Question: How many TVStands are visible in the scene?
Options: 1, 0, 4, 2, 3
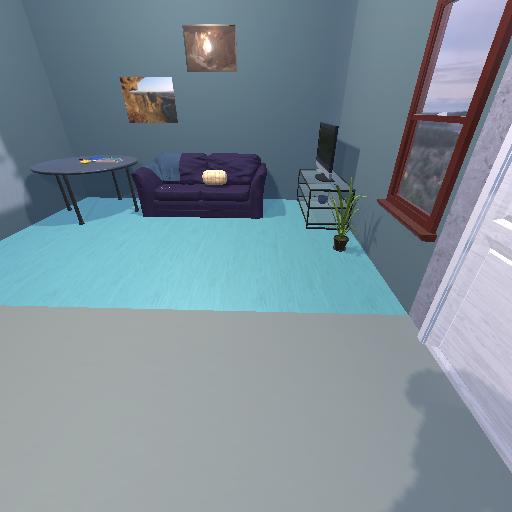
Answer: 1